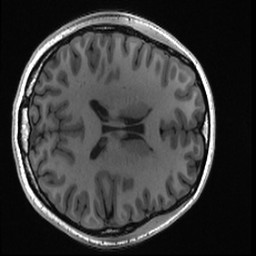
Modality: T1w
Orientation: axial
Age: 22
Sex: female